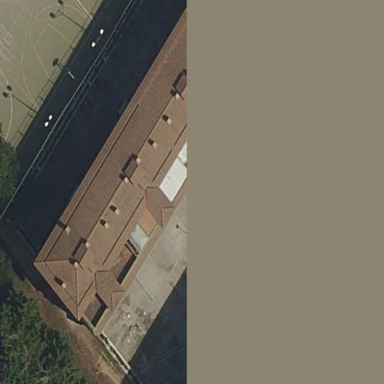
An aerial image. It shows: Image showing building with apartments.